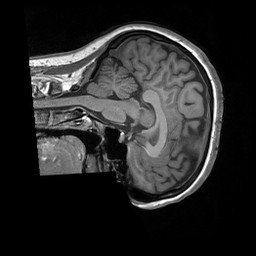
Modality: T1w
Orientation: sagittal
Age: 36
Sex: female
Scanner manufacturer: siemens
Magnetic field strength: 3 T
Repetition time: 1.9 s
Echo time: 0.00226 s